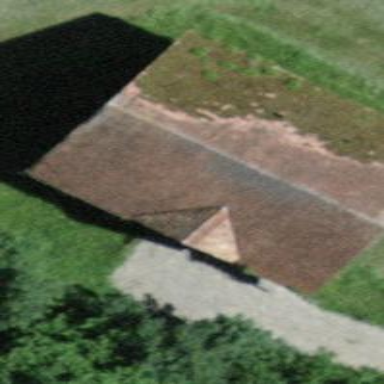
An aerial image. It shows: Rural barn.